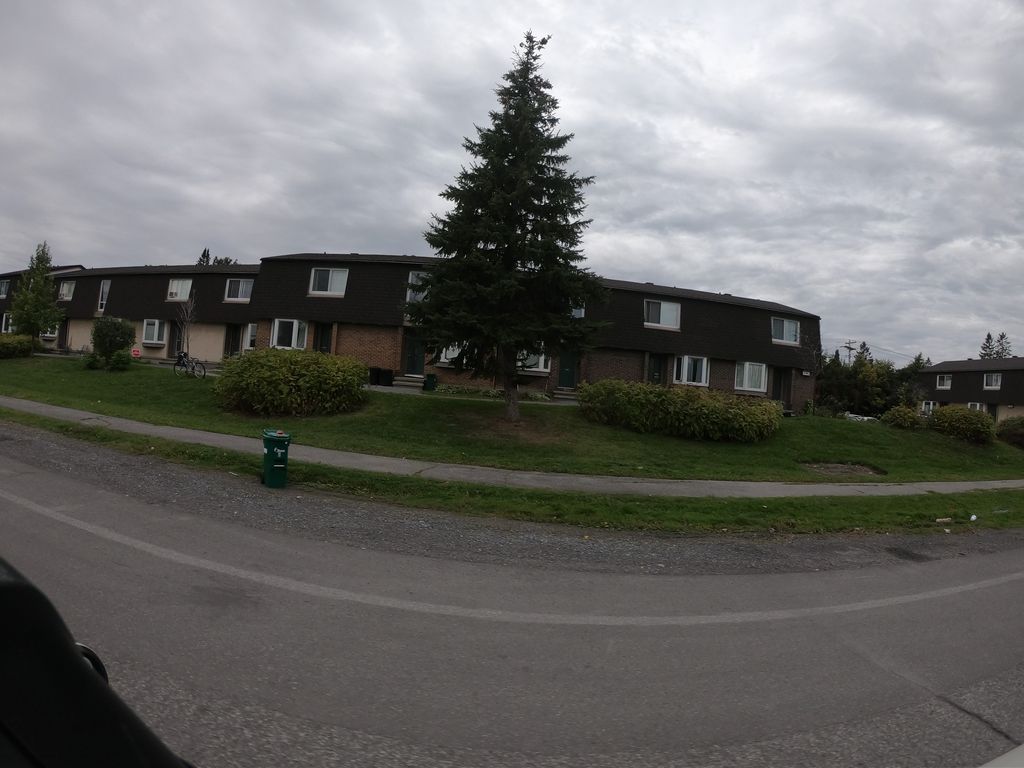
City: ottawa-gatineau